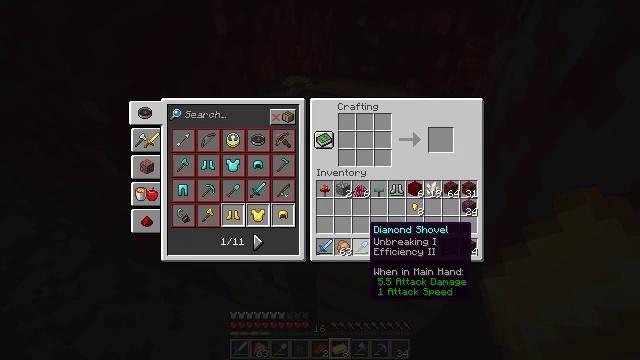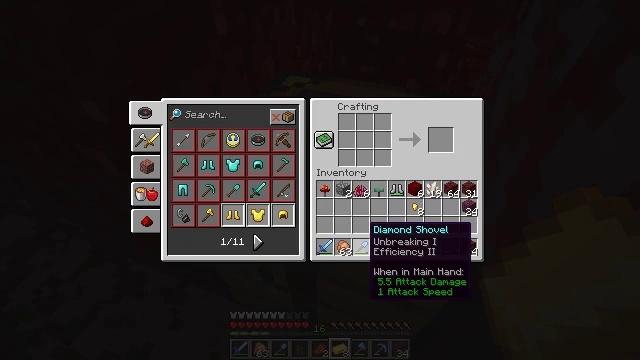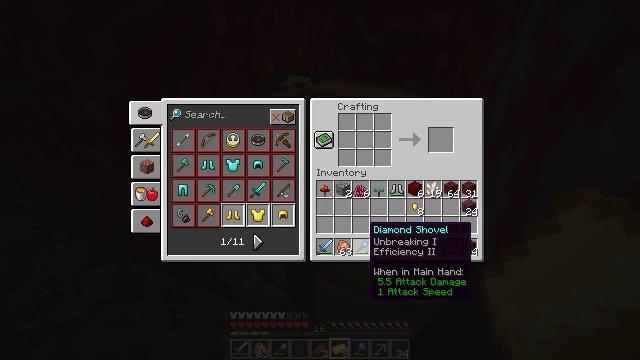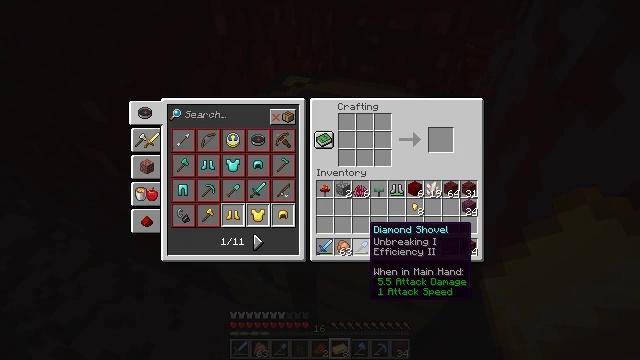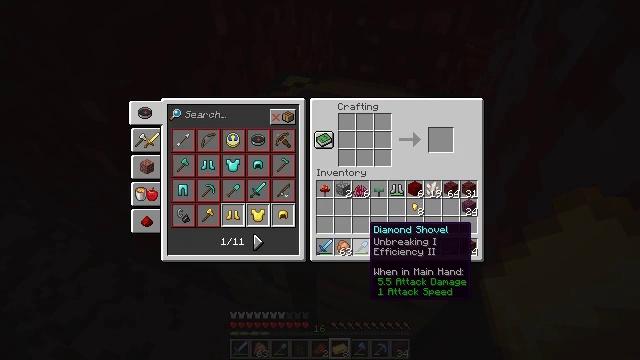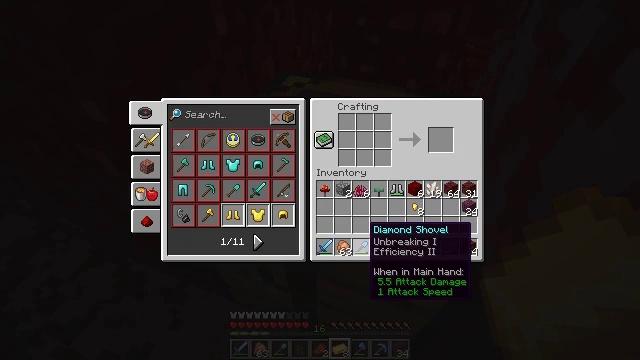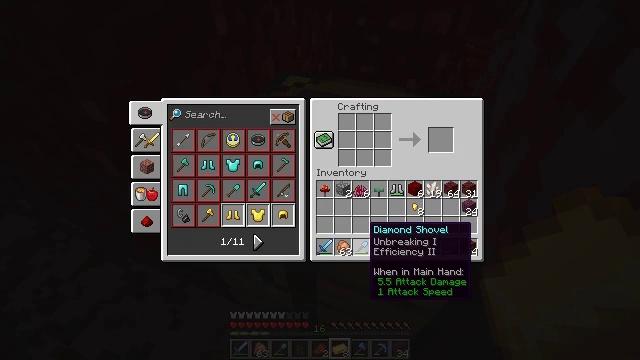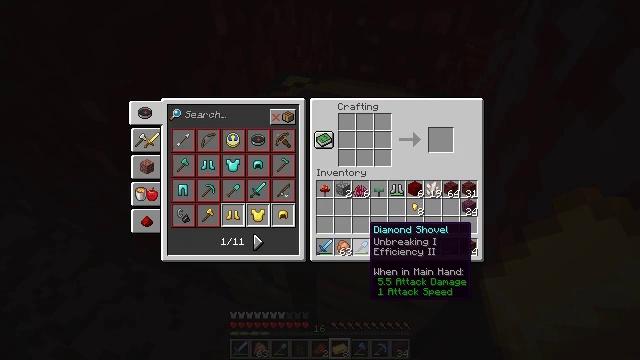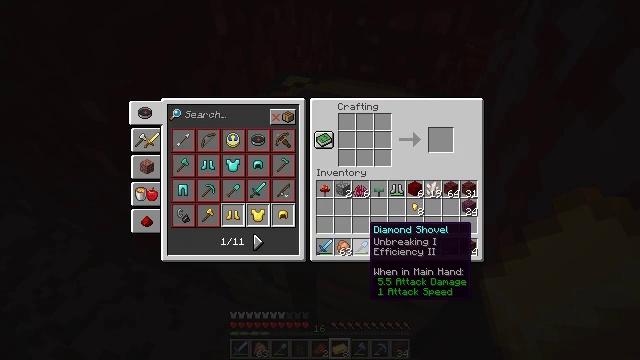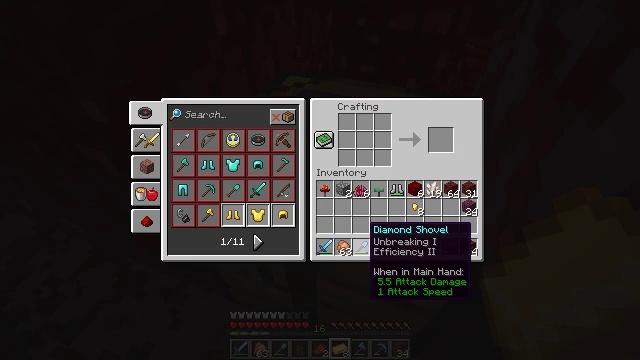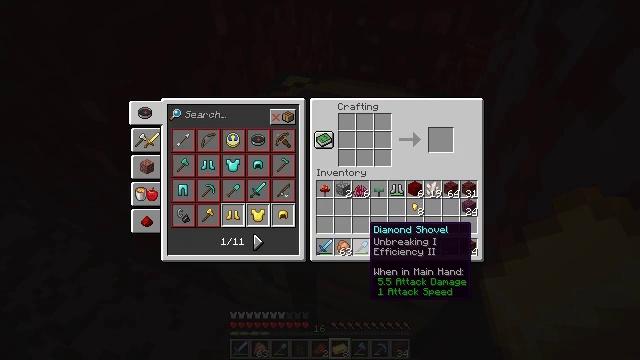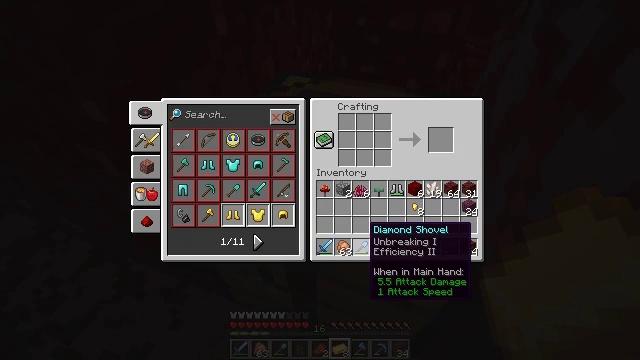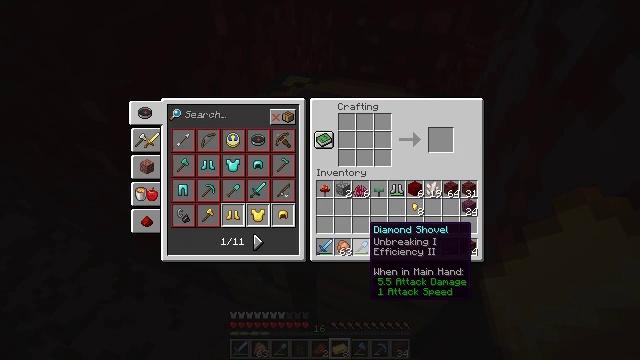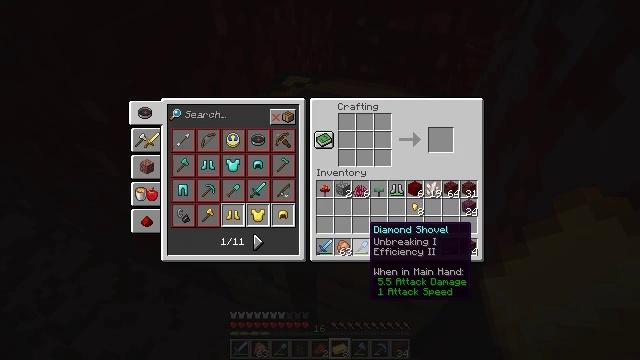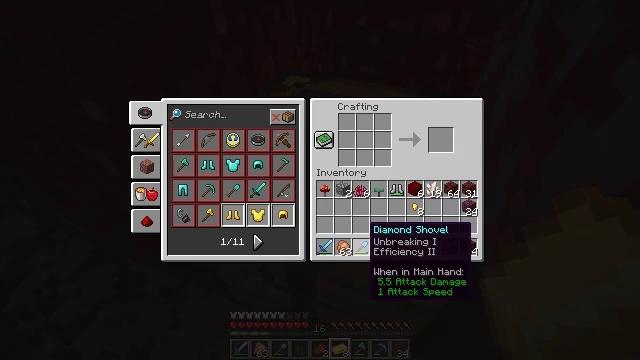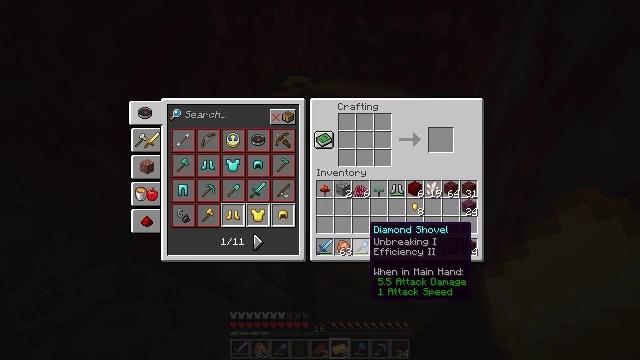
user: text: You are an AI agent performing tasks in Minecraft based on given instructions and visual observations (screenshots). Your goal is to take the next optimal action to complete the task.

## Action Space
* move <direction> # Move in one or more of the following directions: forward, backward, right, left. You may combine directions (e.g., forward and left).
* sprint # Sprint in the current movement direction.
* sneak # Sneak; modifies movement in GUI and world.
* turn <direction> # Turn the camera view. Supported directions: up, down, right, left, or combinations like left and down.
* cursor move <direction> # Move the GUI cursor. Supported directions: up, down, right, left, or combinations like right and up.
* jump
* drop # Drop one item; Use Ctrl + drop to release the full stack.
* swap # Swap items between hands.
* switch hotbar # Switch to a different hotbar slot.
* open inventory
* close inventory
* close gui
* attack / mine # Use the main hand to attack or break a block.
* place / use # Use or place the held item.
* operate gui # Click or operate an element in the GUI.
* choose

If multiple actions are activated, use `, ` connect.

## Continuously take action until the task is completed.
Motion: motion action
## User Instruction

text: Collect the nether wart block for decoration.
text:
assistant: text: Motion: no_op
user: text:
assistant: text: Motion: no_op
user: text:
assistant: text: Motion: no_op
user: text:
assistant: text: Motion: no_op
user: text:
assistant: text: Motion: no_op
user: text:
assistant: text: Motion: no_op
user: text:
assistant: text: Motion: no_op
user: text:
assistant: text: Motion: no_op
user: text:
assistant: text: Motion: no_op
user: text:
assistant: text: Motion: no_op
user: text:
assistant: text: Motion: no_op
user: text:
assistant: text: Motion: no_op
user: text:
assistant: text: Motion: no_op
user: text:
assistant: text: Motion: no_op
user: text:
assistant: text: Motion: no_op
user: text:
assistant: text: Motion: no_op
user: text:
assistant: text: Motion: no_op
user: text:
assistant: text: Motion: no_op
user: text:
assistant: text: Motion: no_op
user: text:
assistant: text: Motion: no_op
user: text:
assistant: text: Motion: no_op
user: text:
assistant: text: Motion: no_op
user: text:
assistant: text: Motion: no_op
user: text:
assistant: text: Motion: no_op
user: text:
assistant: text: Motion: no_op
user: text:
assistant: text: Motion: no_op
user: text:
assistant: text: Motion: no_op
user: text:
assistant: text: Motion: no_op
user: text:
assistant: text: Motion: no_op
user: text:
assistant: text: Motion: no_op